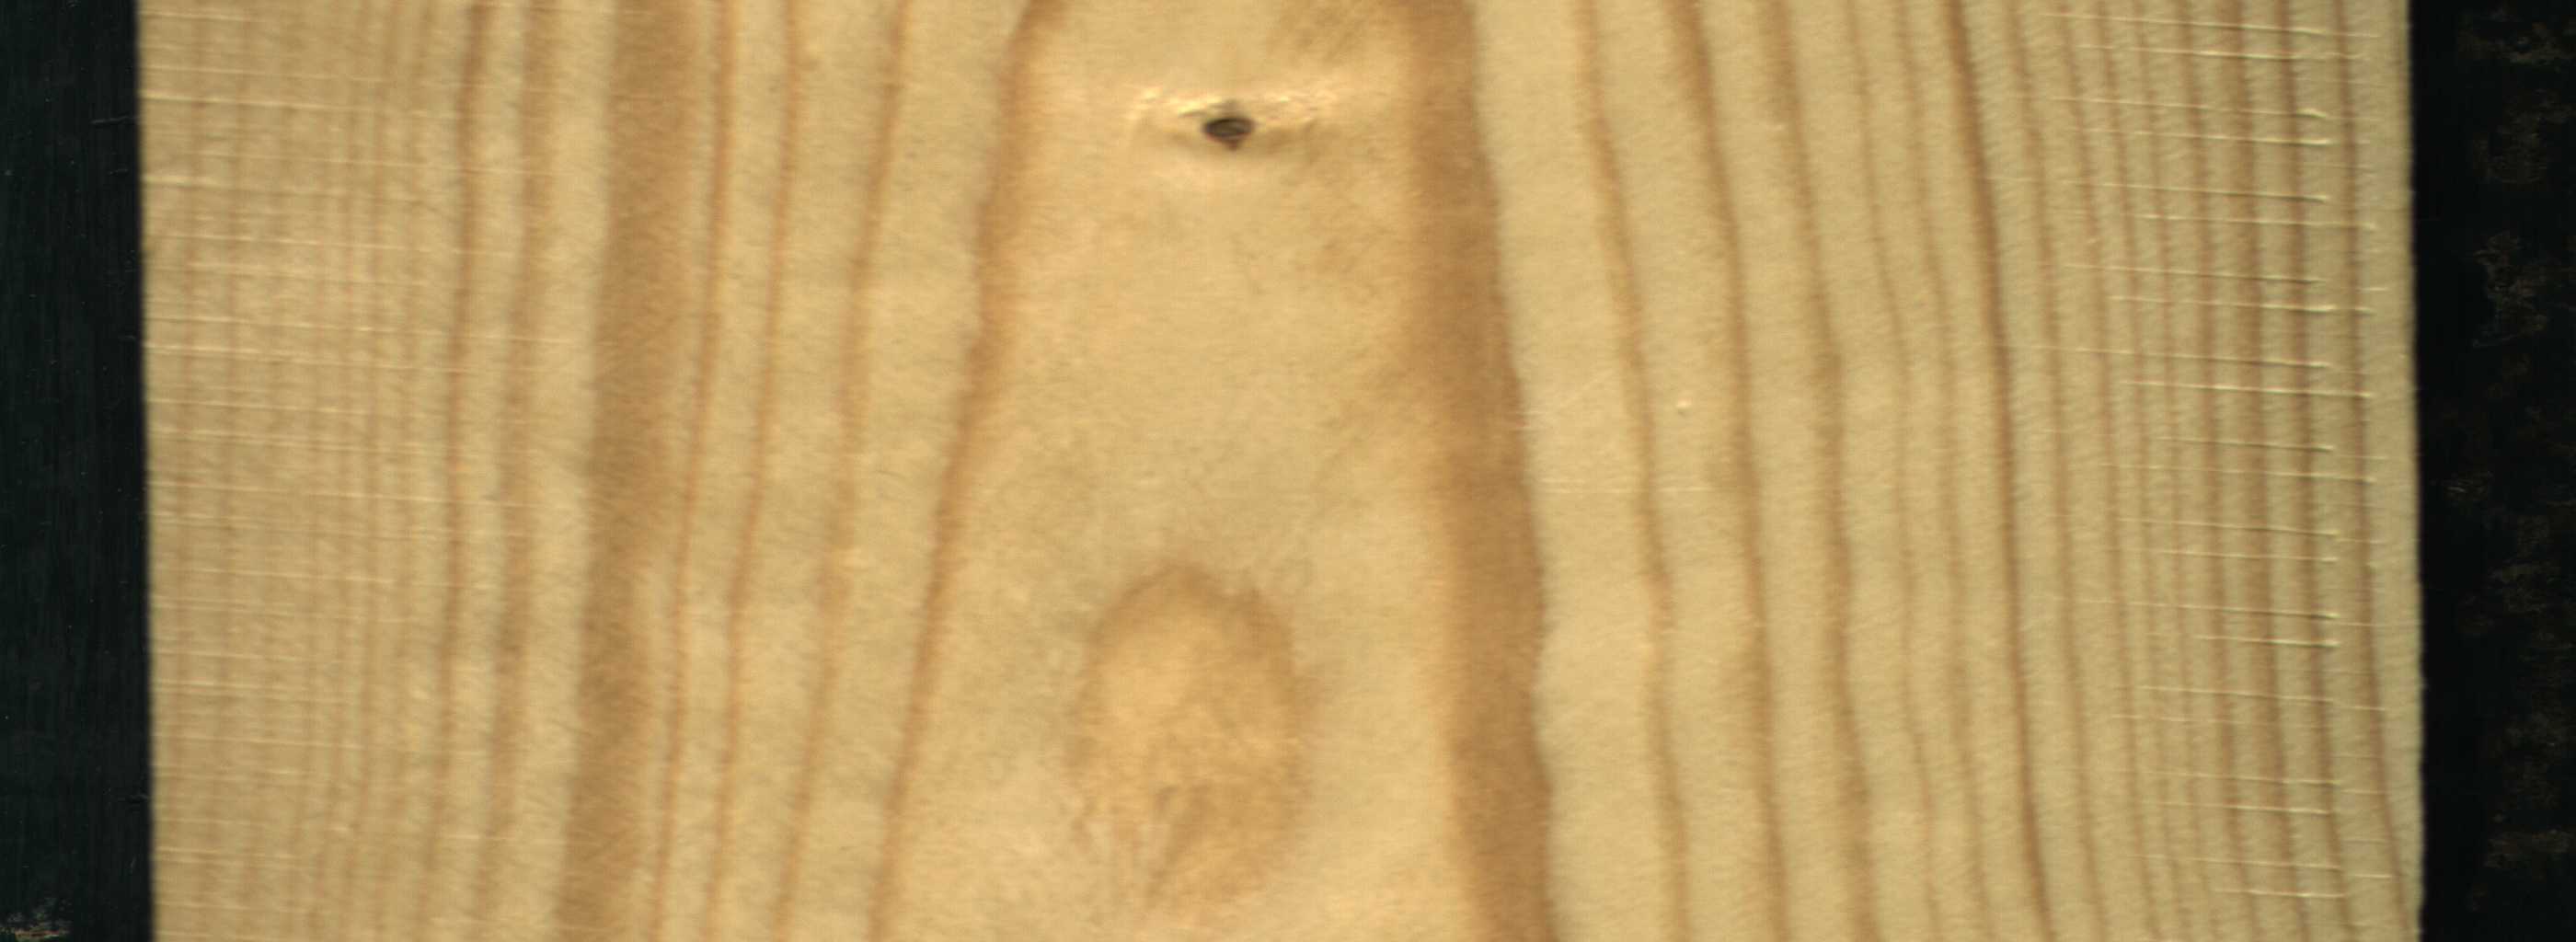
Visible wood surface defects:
Quartzity
Live_Knot